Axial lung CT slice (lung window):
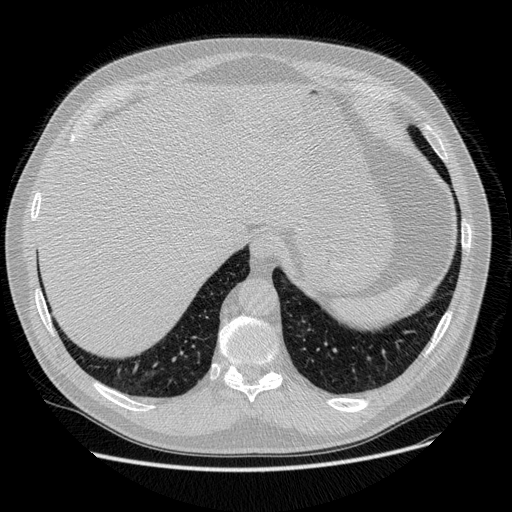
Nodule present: no